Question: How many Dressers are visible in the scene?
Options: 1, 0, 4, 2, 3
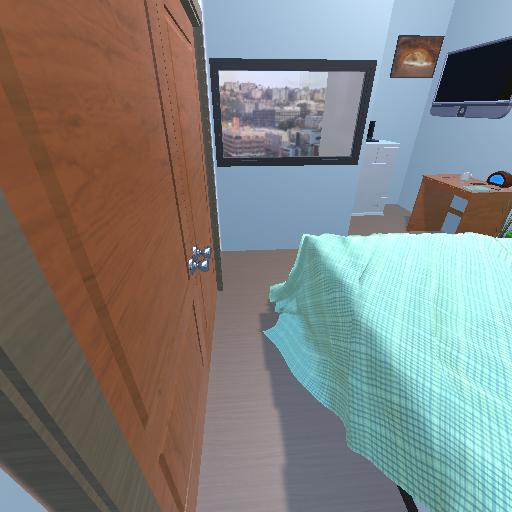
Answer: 1